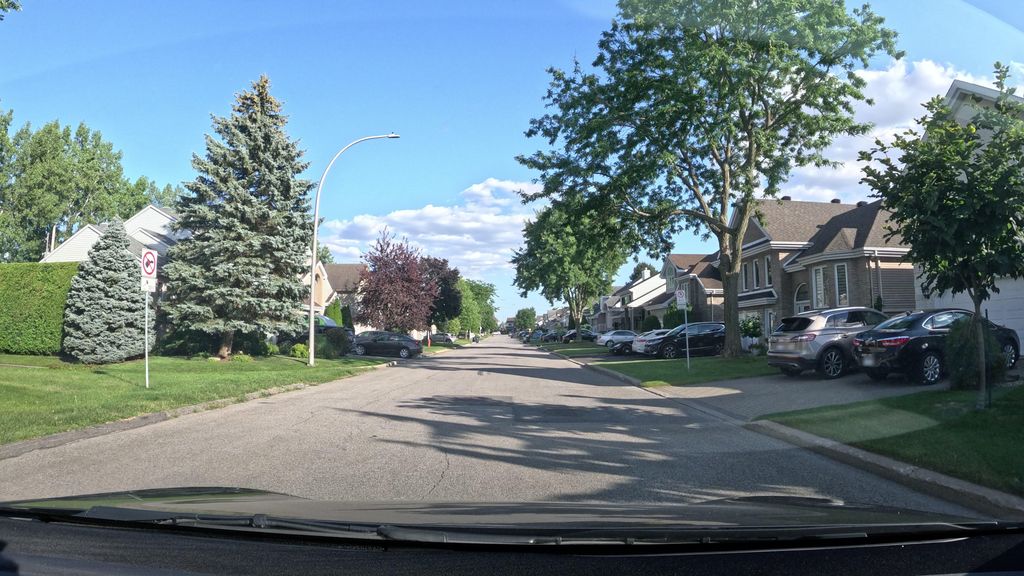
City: montreal